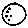
Label: moon